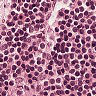
Metastatic tissue present: no